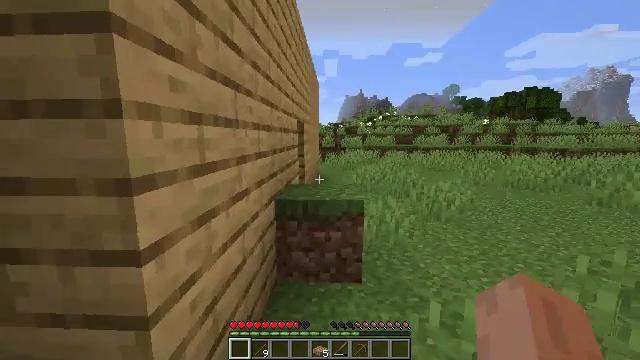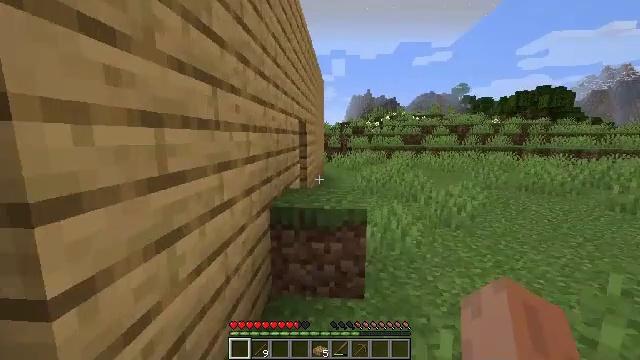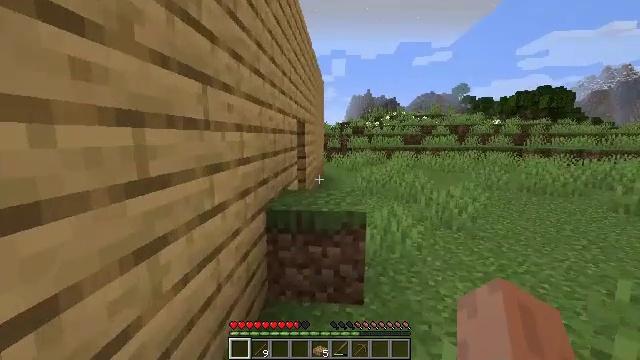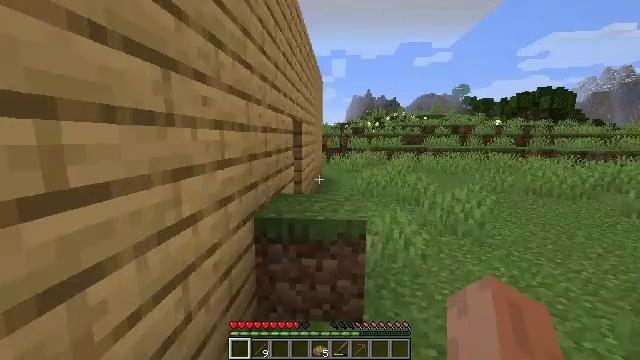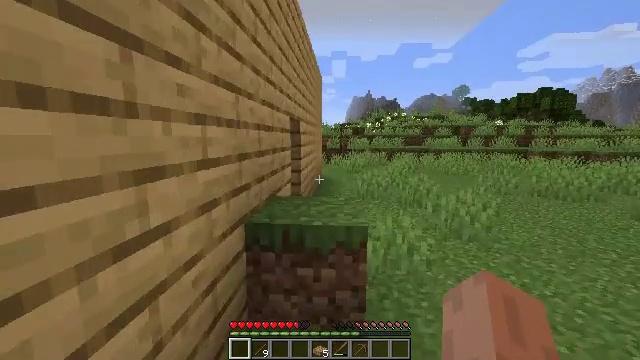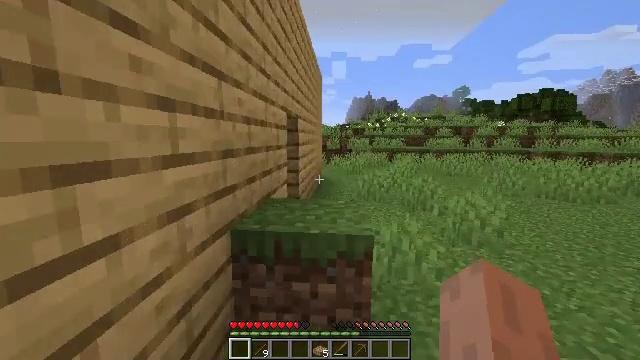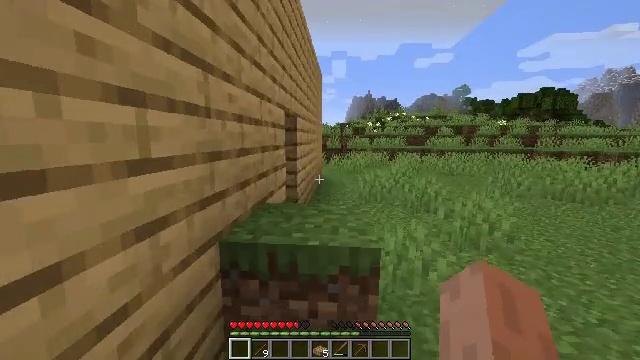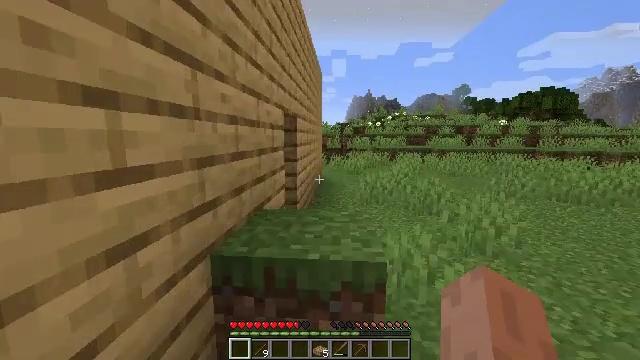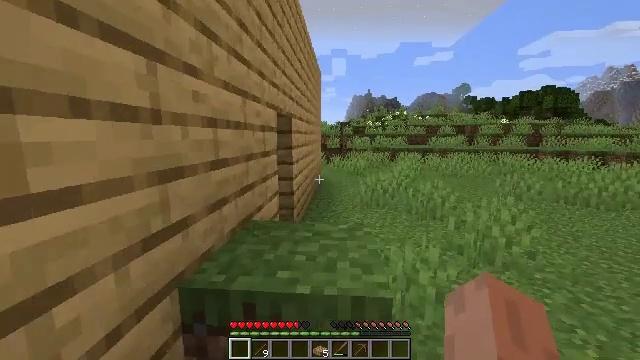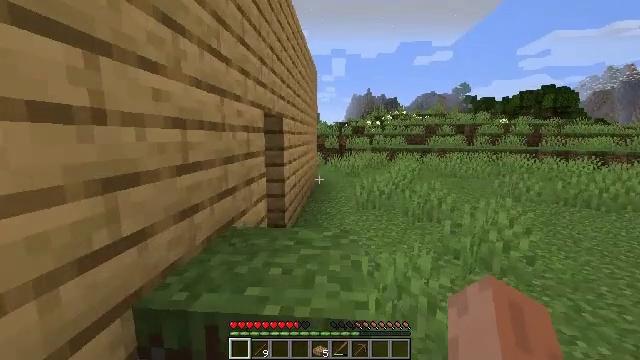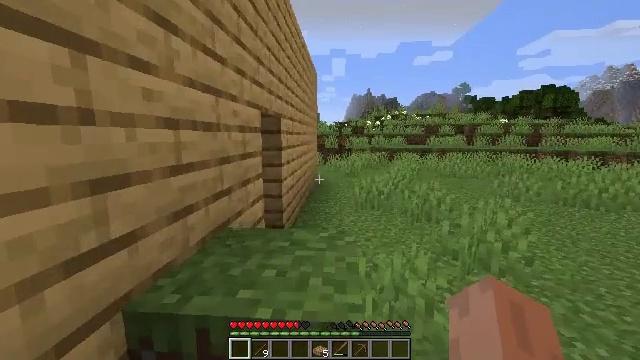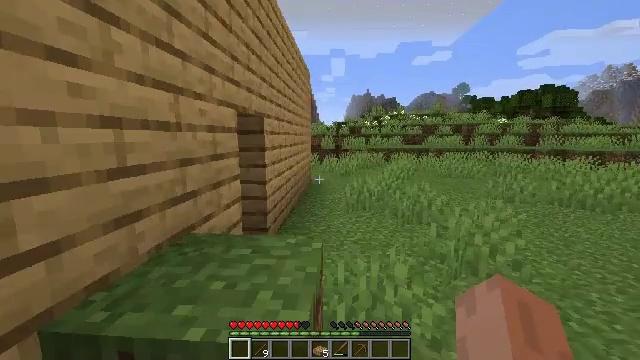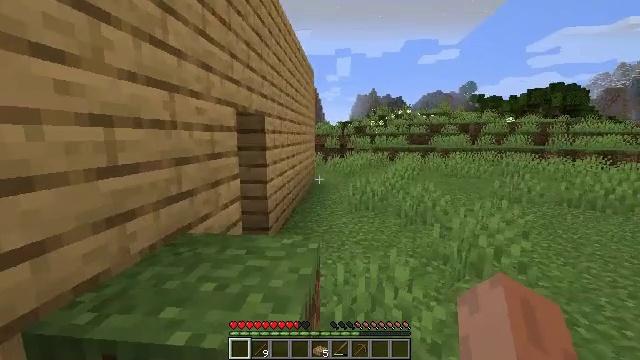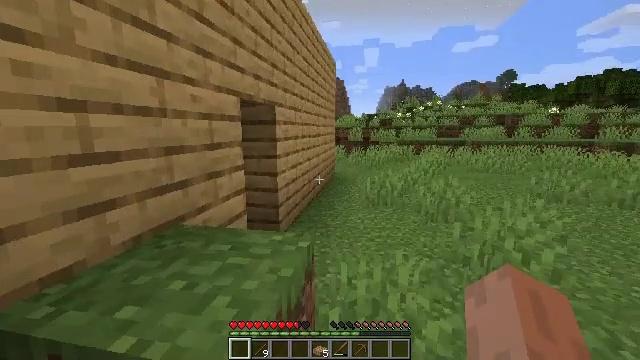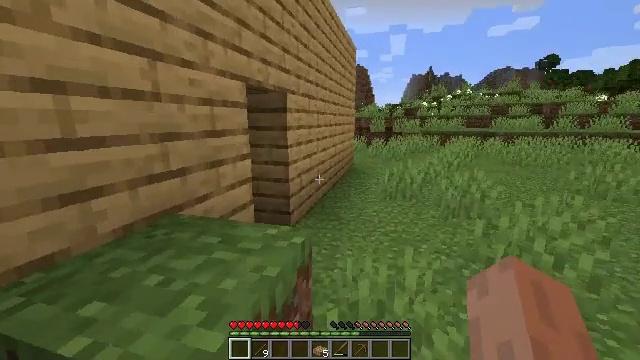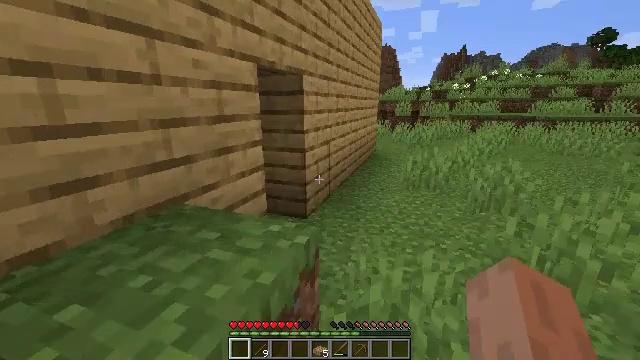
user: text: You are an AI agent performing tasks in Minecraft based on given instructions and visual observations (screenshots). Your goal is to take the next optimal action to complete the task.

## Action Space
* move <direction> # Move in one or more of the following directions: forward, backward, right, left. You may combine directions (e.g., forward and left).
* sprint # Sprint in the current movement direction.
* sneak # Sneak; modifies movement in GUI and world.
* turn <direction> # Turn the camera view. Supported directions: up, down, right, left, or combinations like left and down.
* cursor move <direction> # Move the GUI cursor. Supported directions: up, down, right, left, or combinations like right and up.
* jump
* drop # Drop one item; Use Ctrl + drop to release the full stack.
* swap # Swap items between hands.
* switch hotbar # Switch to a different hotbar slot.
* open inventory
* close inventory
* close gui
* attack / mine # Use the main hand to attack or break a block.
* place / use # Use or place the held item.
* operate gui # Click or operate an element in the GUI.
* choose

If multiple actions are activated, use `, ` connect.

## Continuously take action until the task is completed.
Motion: motion action
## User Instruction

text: Collect the oak door by breaking it.
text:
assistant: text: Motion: move forward, turn left
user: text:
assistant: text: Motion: move forward
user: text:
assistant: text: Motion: move forward
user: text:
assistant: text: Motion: move forward
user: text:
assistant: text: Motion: move forward
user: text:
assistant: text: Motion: move forward
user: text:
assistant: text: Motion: move forward
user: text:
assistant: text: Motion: move forward and move right
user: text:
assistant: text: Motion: move right
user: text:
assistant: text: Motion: move right
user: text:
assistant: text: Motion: move forward and move right
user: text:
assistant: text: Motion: move forward and move right, turn left
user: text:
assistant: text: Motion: move forward and move right, turn left and down
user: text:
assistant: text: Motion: move forward, turn left and down
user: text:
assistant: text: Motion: move forward, turn left and down
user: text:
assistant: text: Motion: move forward
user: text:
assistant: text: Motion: move forward
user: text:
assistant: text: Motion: move forward
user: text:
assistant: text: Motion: move forward
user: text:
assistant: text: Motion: move forward
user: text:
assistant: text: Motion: move forward
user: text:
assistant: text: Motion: move forward
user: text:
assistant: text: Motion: move forward, turn left and up
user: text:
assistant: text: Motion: move forward, turn left
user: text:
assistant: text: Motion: move forward, turn left
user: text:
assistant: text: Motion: move forward, turn left
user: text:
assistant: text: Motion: move forward
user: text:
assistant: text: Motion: move forward, turn left and down
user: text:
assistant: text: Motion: move forward, turn left
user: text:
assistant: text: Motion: move forward